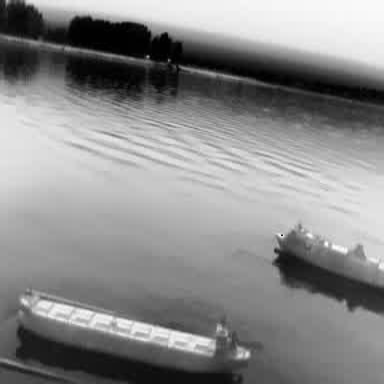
There is a liner in the infrared image.